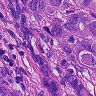
Metastatic tissue present: yes